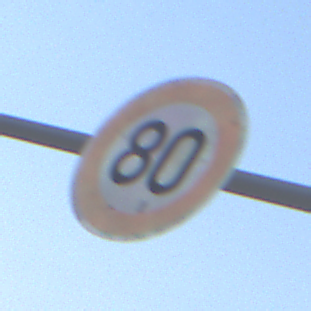
Verkehrszeichen: Geschwindigkeit80
Umgebung: Outdoor, Nature
Tageszeit: SunriseSunset
Wetter: PartlyCloudy
Licht: Natural
Jahreszeit: NotSpecified
Kontrast: HighContrast